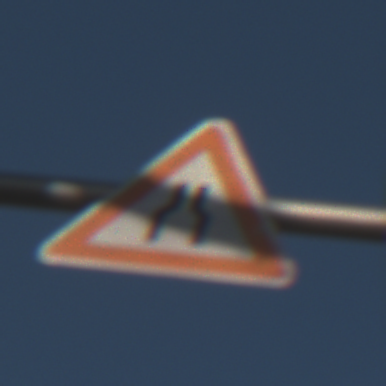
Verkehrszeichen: VerengteFahrbahn
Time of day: MorningAfternoon
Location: Outdoor (Nature)
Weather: Clear
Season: Winter
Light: Natural